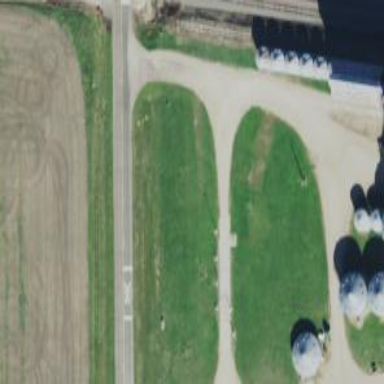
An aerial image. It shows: Weighbridge located at service road.